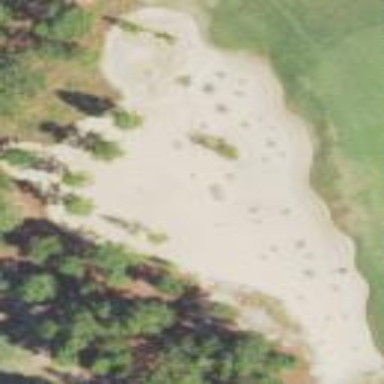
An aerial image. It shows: Golf bunker filled with sandy terrain.